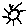
Label: sun